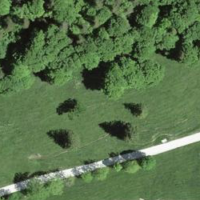
EUNIS habitat code: 24
Species observed at this site:
Laserpitium latifolium
Campanula glomerata